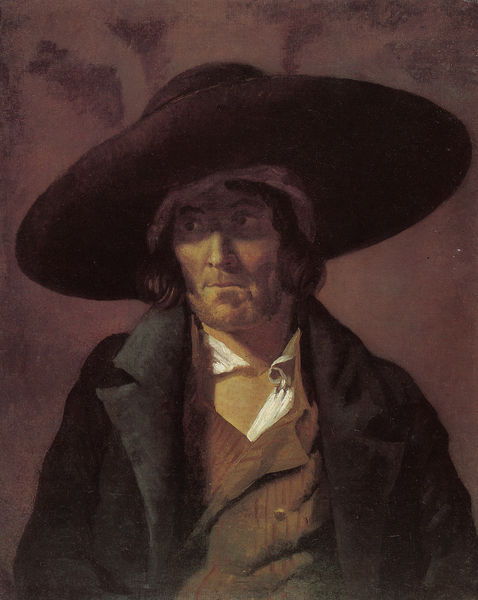
Titel: Portrait d'homme dit le Vendéen, Portrait eines Mannes, genannt der aus der Vendé
Künstler: Théodore Géricault
Standort: Paris
Institution: Musée du Louvre
Schlagwörter: blau, dunkel, gemälde, kopf, mann, schatten, weiß, aquarell, gelb, grün, impressionismus, ocker, ausschnitt, braun, brust, frau, frisur, grau, haar, hintergrund, holz, hut, licht, mund, nase, profil, schwarz, blick, rot, tuch, beige, malerei, anzug, bart, hemd, jacke, wand, arm, augen, gesicht, kragen, bildnis, hals, herr, portrait, porträt, öl, sonne, haare, lange haare, mantel, sitzend, strick, knopf, lippen, poträt, traurig, spanien, wangen, düster, italien, violett, monochrom, ausdruck, arbeiter, kopftuch, ernst, halstuch, gestreift, goya, manet, streifen, glänzend, nachdenklich, marmoriert, knöpfe, revers, sakko, hutkrempe, weste, braune haare, krempe, bauer, zigeuner, links, groß, seite, staunen, halbfigurig, eisenbahn, pottrait, breit, gericault, blazer, mexiko, unrasiert, indianer, schmutzig, monochromer hintergrund, ungepflegt, spanier, gelg, unzufrieden, staubig, jackenkragen, mantelaufschlag, schlampig, breite krempe, kragenb, dreitagebart, schmuddelig, großer hut, knoipf, riesiger hut